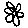
Label: flower